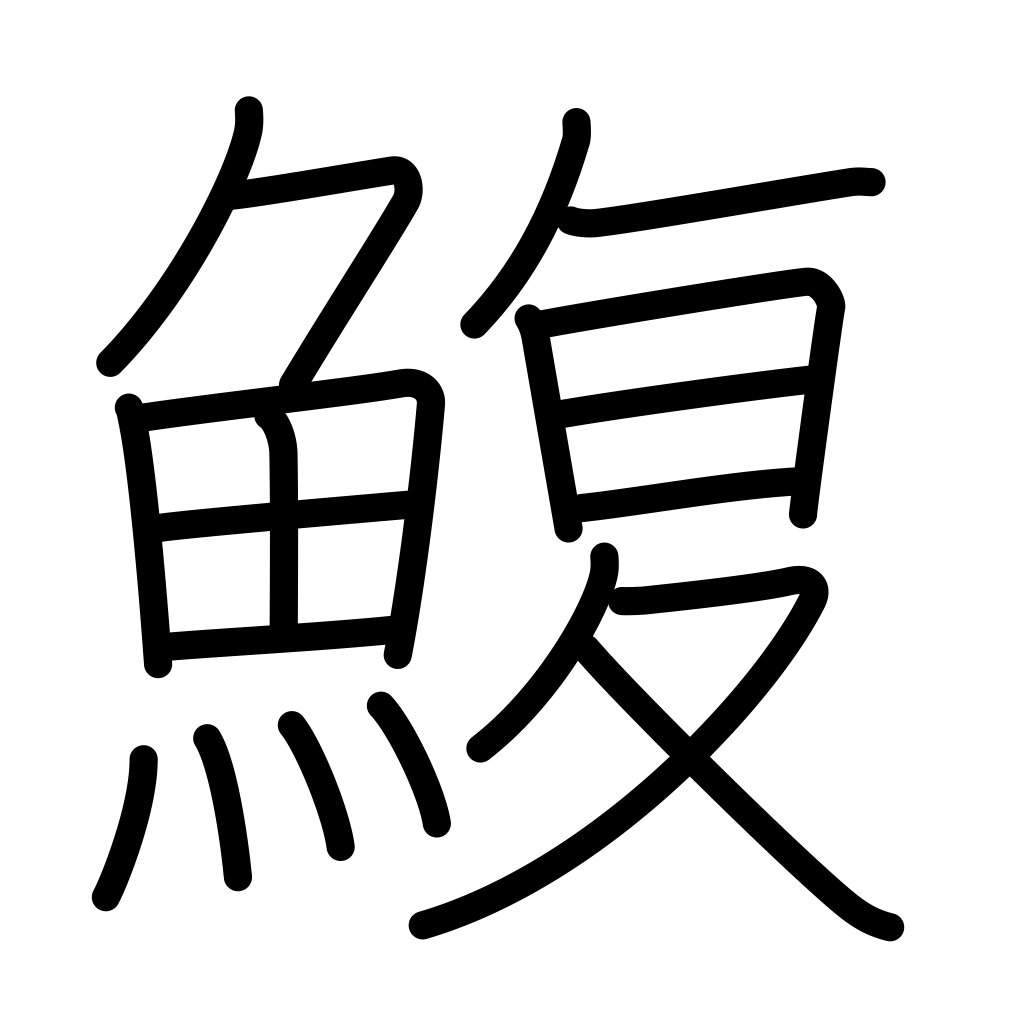
Meaning: abalone, puffer fish